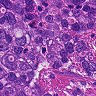
Metastatic tissue present: yes